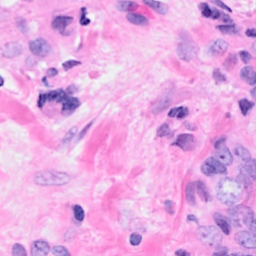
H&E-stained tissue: Breast